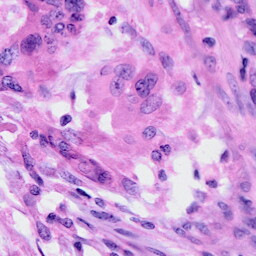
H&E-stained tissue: Cervix